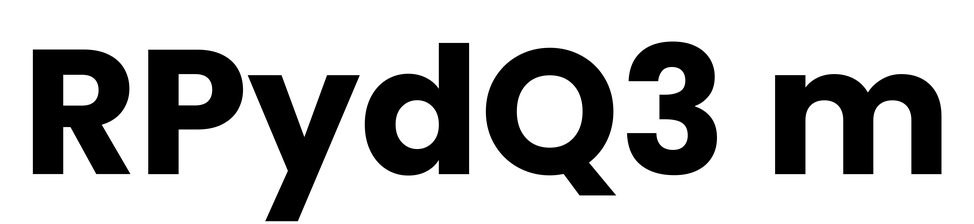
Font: Poppins-Bold